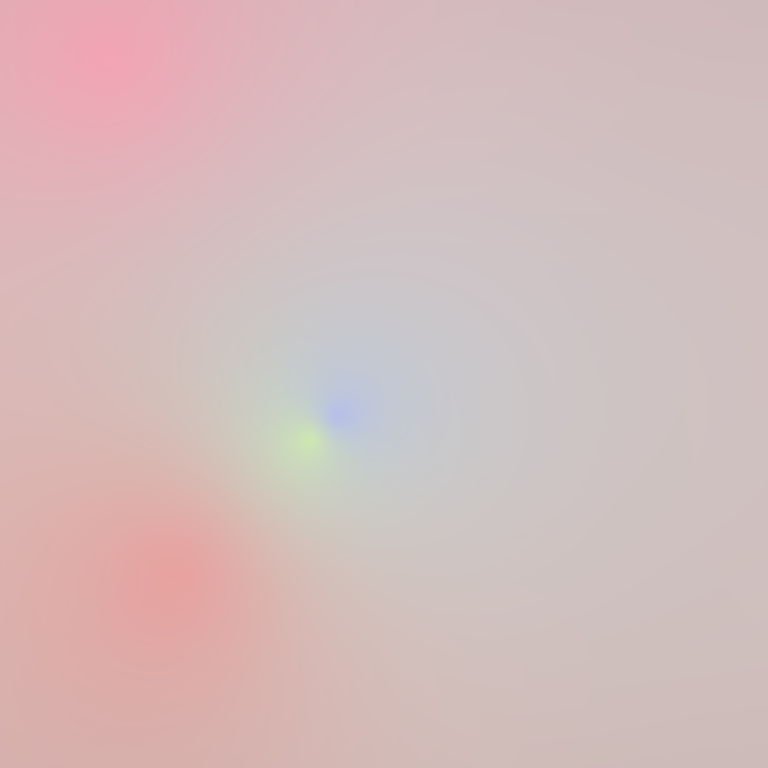
Abstract light effect, smooth blend from soft pink to pale blue, serene atmosphere, diffuse glow, no room, no furniture, no objects.